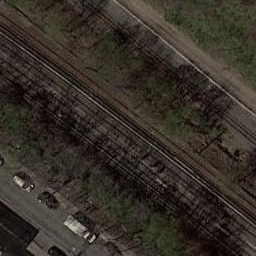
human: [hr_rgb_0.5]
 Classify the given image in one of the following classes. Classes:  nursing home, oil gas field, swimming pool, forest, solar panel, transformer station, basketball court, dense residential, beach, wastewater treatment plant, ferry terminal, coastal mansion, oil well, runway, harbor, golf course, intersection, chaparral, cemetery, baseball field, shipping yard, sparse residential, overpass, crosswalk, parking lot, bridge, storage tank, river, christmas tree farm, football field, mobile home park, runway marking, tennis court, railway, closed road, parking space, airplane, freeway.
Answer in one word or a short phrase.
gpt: railway